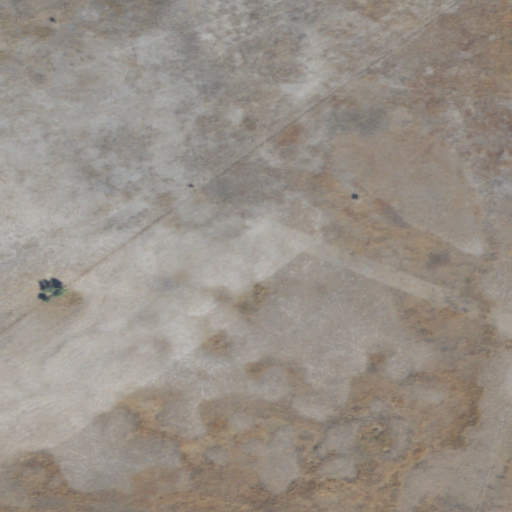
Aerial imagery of plain(s) in Washington named Alkali flat containing woody wetlands, grassland, and shrub